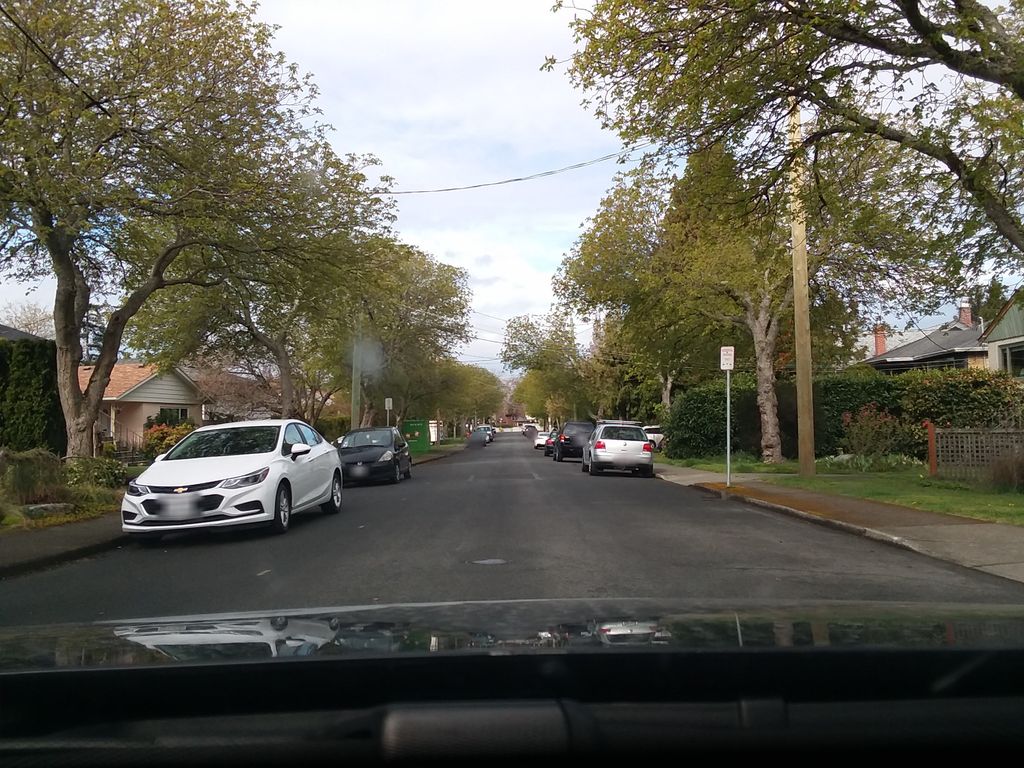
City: victoria